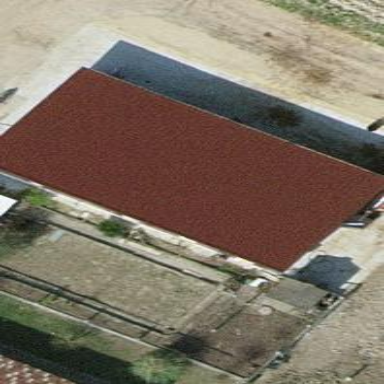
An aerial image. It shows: Farm building.